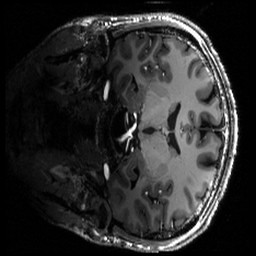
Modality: T1w
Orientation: coronal
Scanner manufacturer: siemens
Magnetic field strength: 6.98 T
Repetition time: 2.5 s
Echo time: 0.00306 s